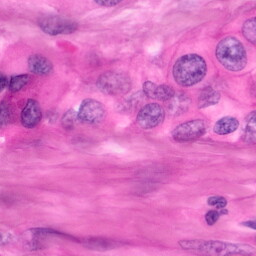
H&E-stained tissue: Pancreatic